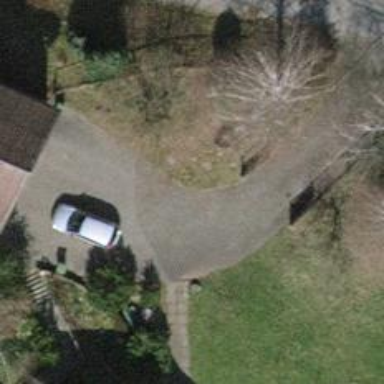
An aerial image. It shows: Paved driveway road for service purposes.